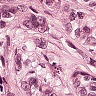
Metastatic tissue present: yes